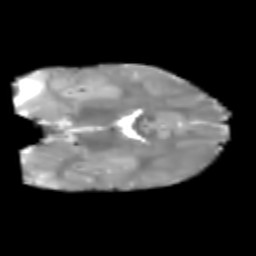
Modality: T2w
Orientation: coronal
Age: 6
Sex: male
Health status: healthy